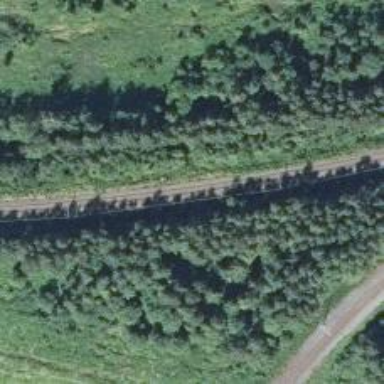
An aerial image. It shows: Continuous rail for railway.